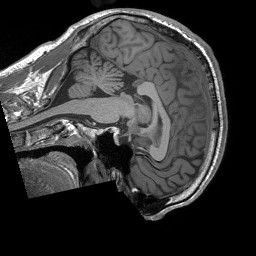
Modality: T1w
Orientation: sagittal
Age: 28
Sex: male
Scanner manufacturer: siemens
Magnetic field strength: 3 T
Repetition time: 1.9 s
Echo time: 0.00243 s